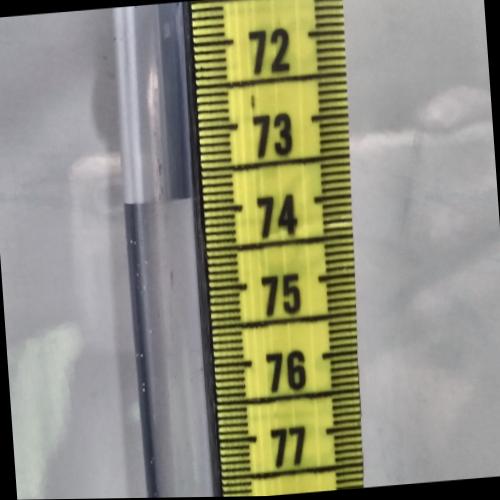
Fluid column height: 73.8 cm